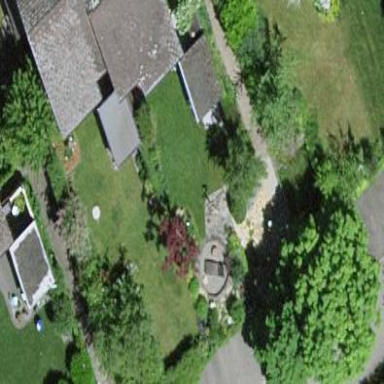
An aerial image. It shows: Garages with flat grass roof.